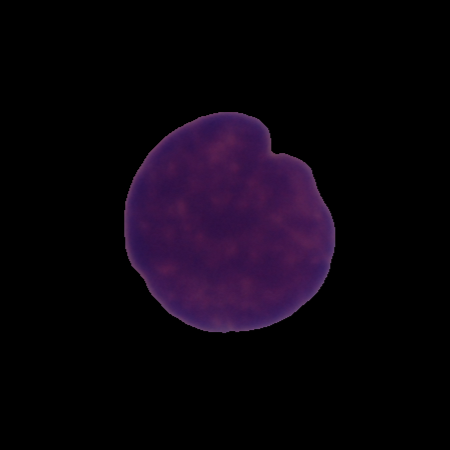
Label: cancer